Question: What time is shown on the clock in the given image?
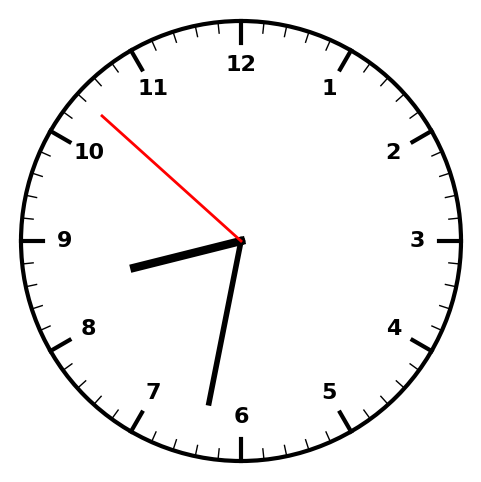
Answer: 08:31:52